Question: I'm trying to track the position of a robot from an overhead webcam. However, as I don't have much access to the robot or the environment, so I have been working with snapshots from the webcam.
The robot has 5 bright LEDs positioned strategically which are a different enough color from the robot and the environment so as to easily isolate.
I have been able to do just that using EmguCV, resulting in a binary image like the one below. My question is now, how to I get the positions of the five blobs and use those positions to determine the position and orientation of the robot?

I have been experimenting with the 'Emgu.CV.VideoSurveillance.BlobTrackerAuto' class, but it stubbornly refuses to detect the blobs in the above image. Being a bit of a newbie when it comes to any of this, I'm not sure what I could be doing wrong.
So what would be the best method of obtaining the positions of the blobs in the above image?
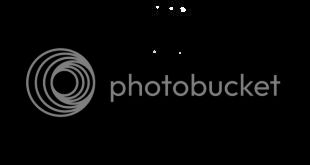
Answer: I can't tell you how to do it with emgucv in particular, you'd need to translate the calls from opencv to emgucv. You'd use <URL> to get the position and orientation of the robot.